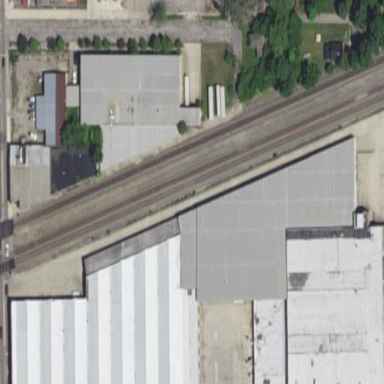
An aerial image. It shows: Warehouse building.